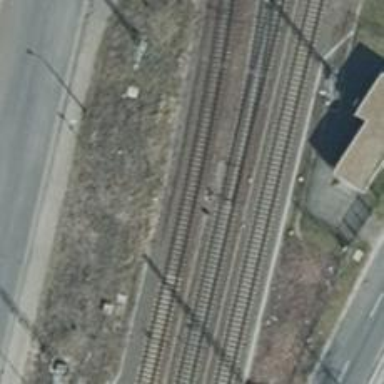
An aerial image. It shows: Solitary milestone along the railway.